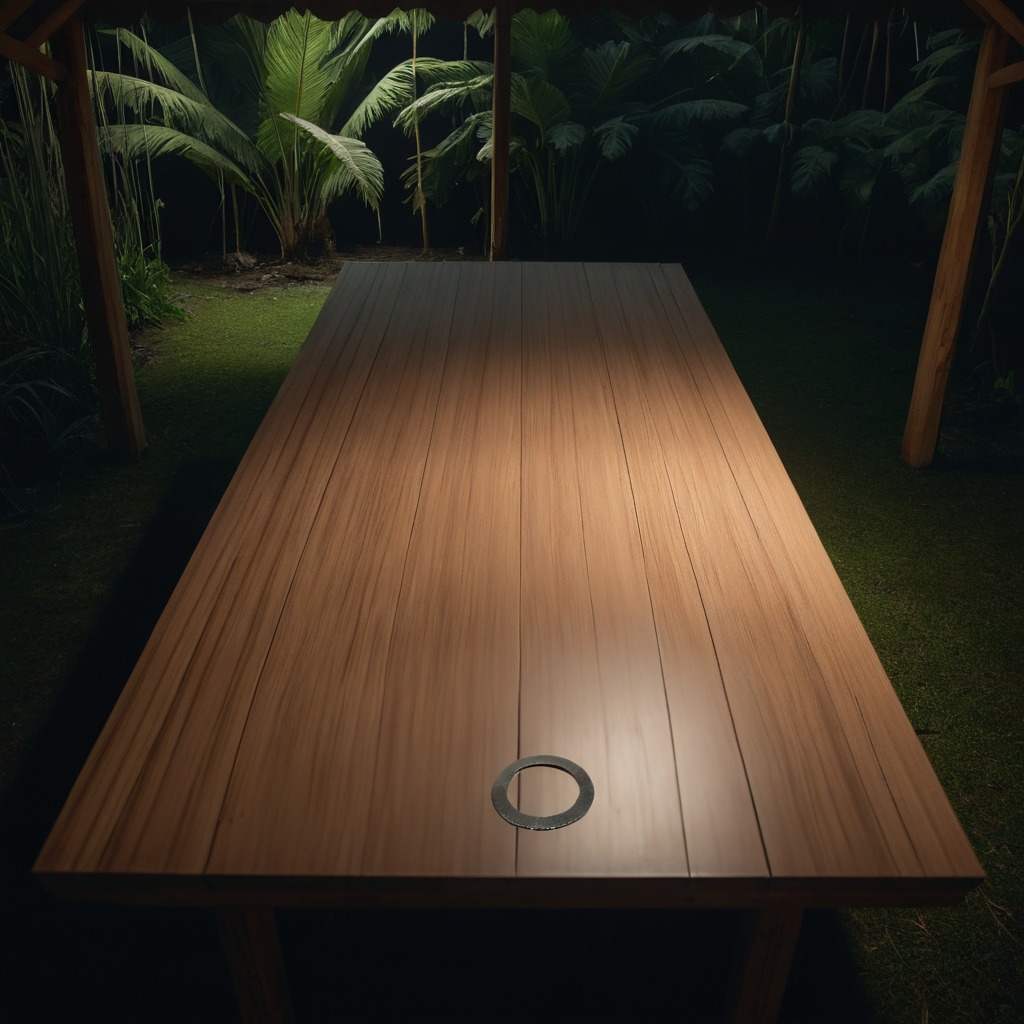
A flat metal washer lies on a wooden table inside a jungle field workshop tent at night.